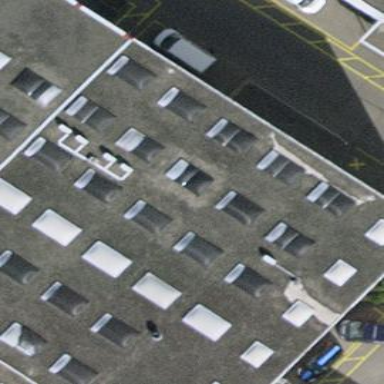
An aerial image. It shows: Bicycle parking area.